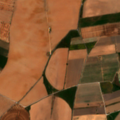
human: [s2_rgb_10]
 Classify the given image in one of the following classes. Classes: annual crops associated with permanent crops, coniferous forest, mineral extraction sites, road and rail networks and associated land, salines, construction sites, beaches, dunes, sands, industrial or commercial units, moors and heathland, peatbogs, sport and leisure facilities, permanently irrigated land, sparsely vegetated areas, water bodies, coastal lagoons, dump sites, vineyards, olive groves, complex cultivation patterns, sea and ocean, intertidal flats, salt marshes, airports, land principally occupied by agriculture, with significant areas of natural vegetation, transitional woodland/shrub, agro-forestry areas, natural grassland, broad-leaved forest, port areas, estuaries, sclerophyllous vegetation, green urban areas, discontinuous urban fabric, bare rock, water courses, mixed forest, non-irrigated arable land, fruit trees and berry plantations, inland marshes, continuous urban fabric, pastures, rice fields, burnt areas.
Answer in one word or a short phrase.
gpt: permanently irrigated land, complex cultivation patterns